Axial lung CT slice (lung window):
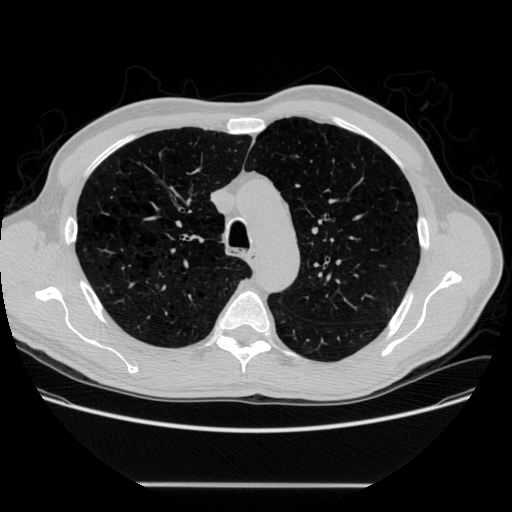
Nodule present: no